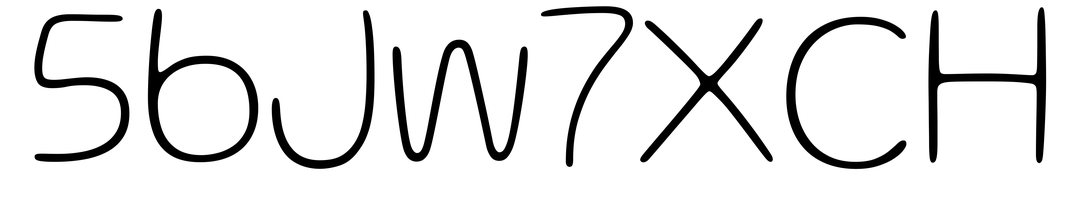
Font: Gluten_Thin